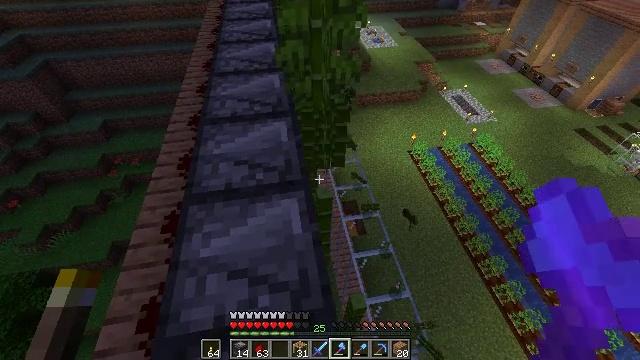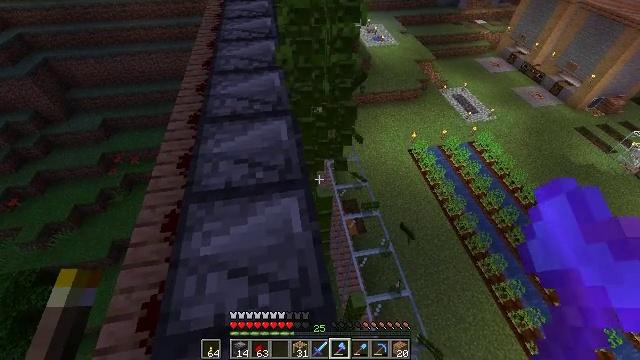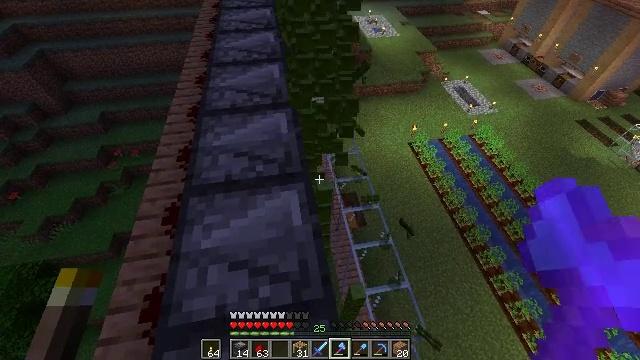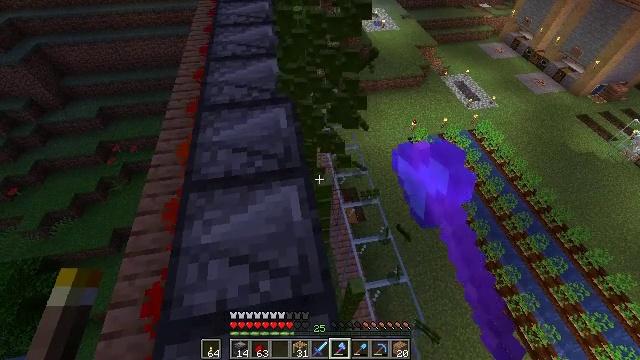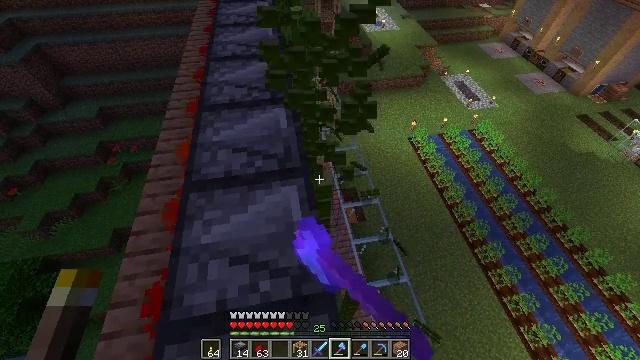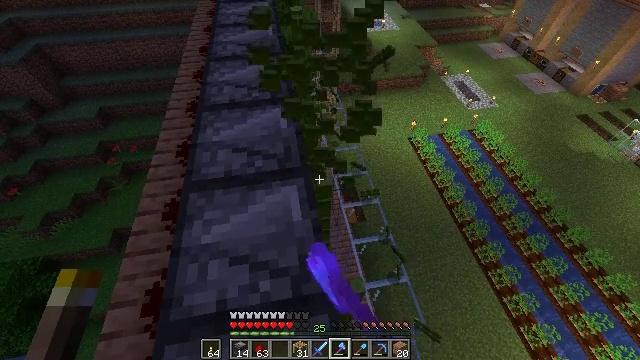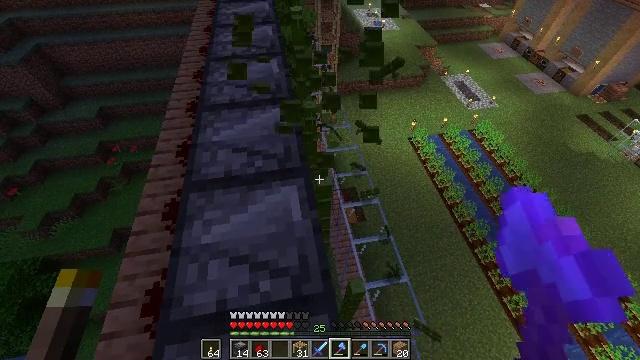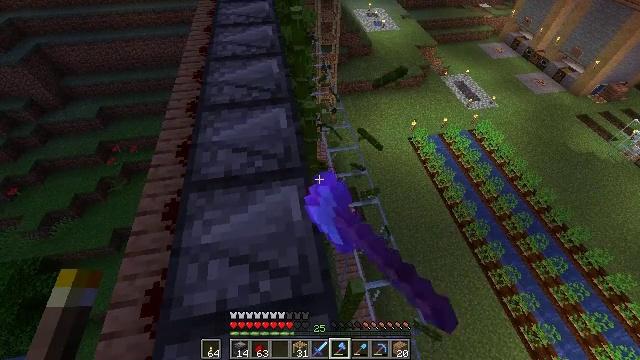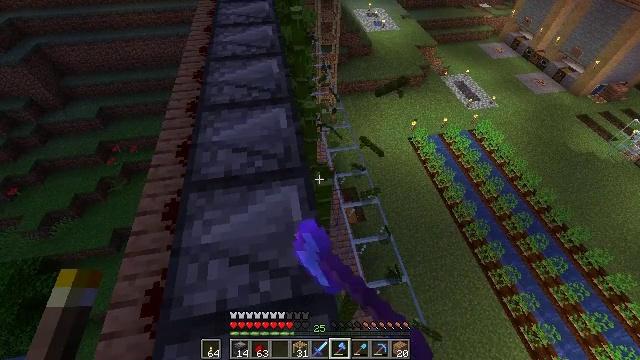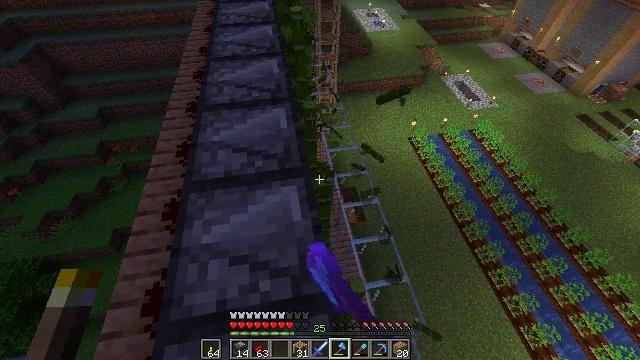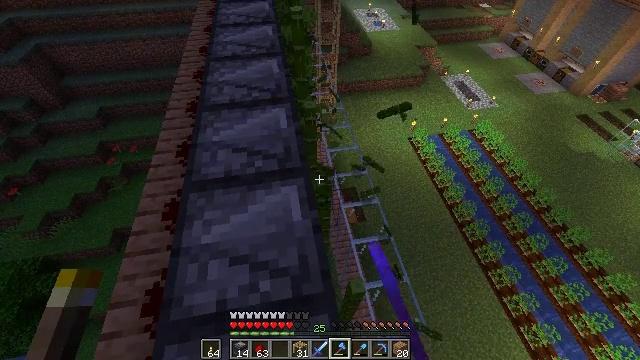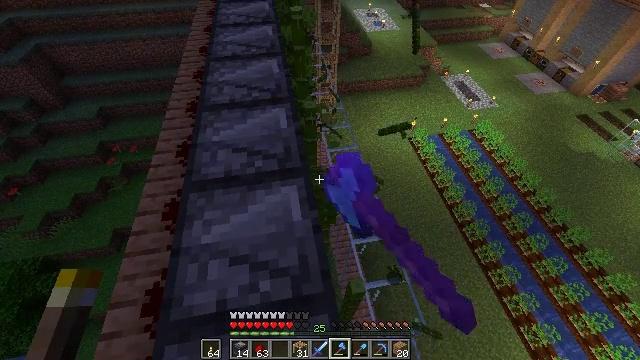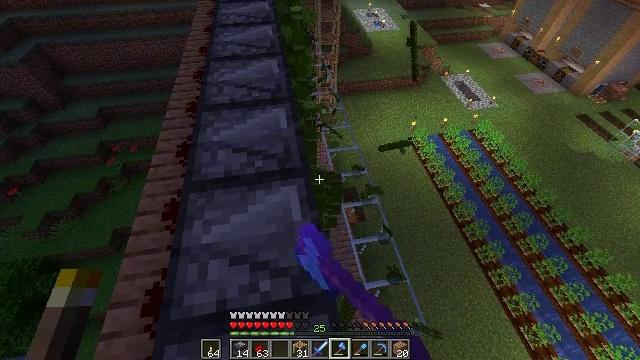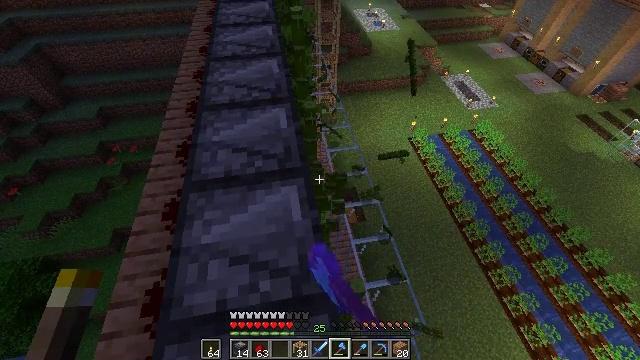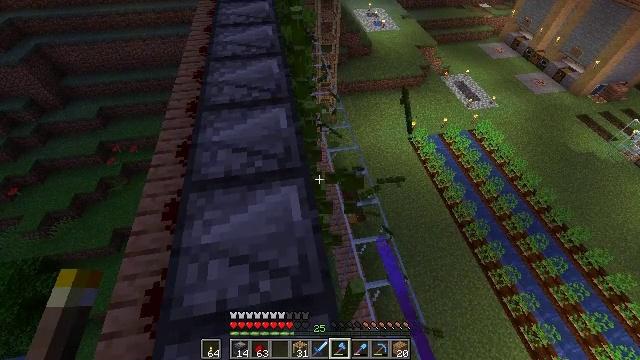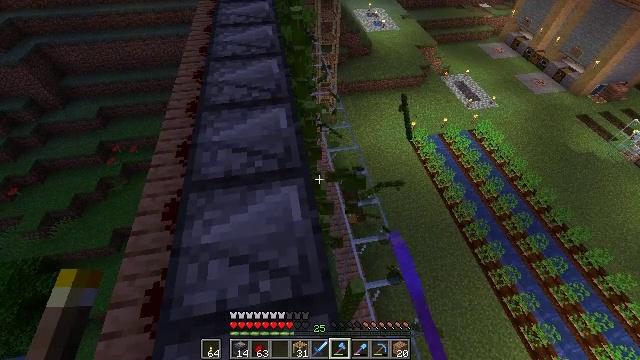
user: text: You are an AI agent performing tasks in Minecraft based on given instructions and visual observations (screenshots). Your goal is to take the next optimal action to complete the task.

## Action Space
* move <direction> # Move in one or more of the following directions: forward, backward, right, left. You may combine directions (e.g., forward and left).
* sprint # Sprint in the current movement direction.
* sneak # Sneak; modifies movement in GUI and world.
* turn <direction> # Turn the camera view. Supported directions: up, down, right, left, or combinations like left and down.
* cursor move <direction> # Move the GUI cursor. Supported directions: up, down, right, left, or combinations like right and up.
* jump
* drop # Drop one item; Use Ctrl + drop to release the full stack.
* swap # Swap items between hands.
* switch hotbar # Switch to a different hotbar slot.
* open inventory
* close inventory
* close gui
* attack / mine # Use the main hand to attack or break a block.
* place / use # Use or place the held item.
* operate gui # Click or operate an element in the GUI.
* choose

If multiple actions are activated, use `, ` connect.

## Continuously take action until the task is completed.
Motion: motion action
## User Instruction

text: Collect some bamboo.
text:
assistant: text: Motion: attack / mine
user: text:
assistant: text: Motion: turn down, attack / mine
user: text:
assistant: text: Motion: turn down, attack / mine
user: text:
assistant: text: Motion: attack / mine
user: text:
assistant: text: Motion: attack / mine
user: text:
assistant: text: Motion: attack / mine
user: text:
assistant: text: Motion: attack / mine
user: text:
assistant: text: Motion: attack / mine
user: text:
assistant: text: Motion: attack / mine
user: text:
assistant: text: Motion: attack / mine
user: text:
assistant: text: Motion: attack / mine
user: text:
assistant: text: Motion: attack / mine
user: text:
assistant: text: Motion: attack / mine
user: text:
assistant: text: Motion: attack / mine
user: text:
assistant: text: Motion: attack / mine
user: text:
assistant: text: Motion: attack / mine
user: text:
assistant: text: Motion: attack / mine
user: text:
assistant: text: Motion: attack / mine
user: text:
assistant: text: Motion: turn up, attack / mine
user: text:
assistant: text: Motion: turn left and up, attack / mine
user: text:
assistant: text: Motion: attack / mine
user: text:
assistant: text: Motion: attack / mine
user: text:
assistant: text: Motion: attack / mine
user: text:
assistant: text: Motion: attack / mine
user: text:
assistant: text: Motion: attack / mine
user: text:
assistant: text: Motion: attack / mine
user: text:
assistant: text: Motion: attack / mine
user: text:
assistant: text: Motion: attack / mine
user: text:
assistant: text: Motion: turn right, attack / mine
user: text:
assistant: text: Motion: attack / mine